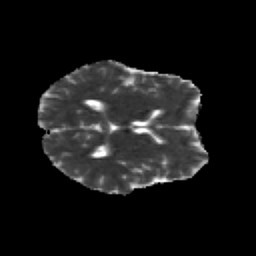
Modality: MD
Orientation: axial
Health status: healthy
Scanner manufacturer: siemens
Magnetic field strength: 3 T
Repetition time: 12 s
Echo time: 0.092 s